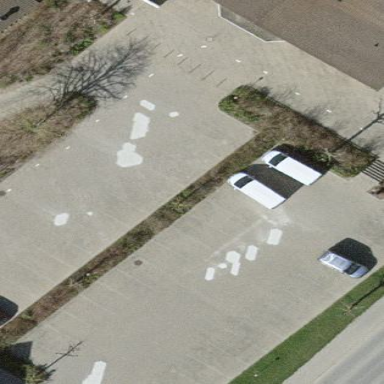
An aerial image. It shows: Parking area with asphalt surface.